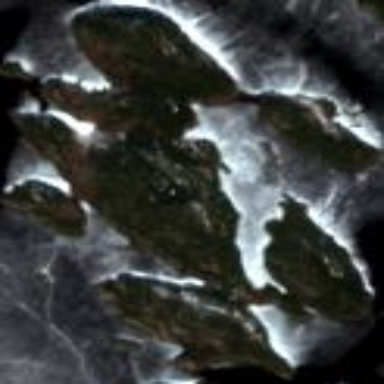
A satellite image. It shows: Island.